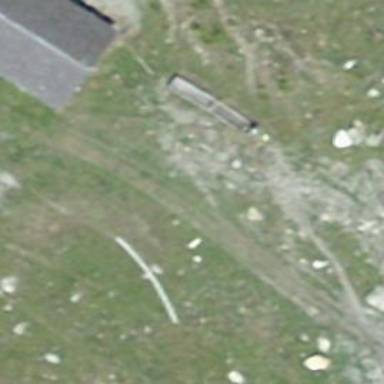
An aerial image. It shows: Path.